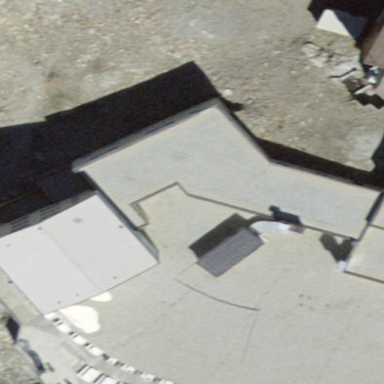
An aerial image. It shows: Part of building.